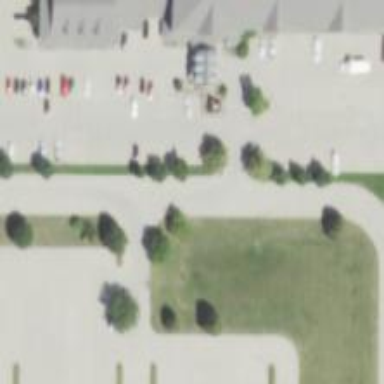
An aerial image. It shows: Parking area.